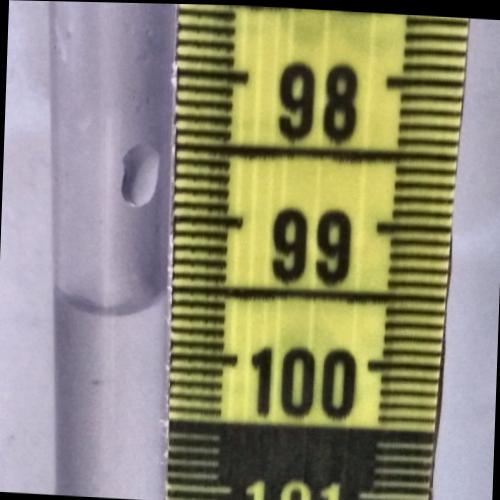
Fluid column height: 99.7 cm